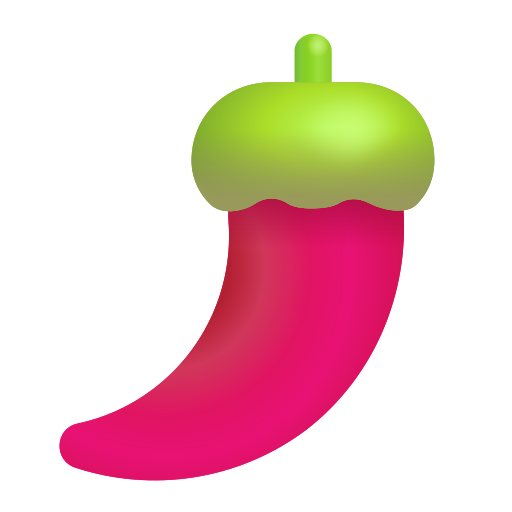
hot pepper color